Interaction volume radius: 5 \u00c5
Interaction volume height: 50 \u00c5
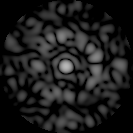
Disorder parameter: 0.8128